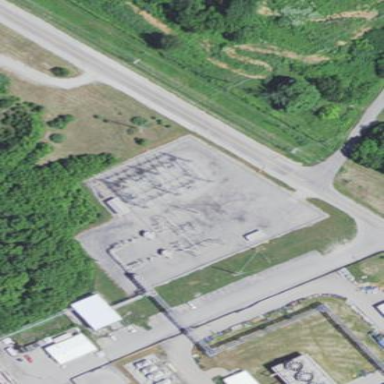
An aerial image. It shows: Power substation.